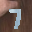
Label: 7